Question: I need to create an HTML table for a website that has binary yes/no data. I also need a 'yes' to be styled with a tick.
For instance Billy does have a drivers licence, but does not live in London. I need my table to look like this:

Is this a semantically correct solution?
<URL>
'''
<table>
<thead>
<tr>
<th>Name</th>
<th>Has drivers licence?</th>
<th>Lived in London?</th>
</tr>
</thead>
<tbody>
<tr>
<td>Billy</td>
<td>Yes</td>
<td></td>
</tr>
<tr>
<td>Alex</td>
<td></td>
<td>Yes</td>
</tr>
<tr>
<td>John</td>
<td>Yes</td>
<td></td>
</tr>
</tbody>
</table>
'''
Would it still be semantically correct to use instead of 'Yes'? I need this data to be editable by the CMS so I cant style the tick with a CSS class.
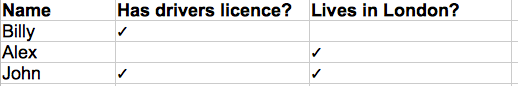
Answer: You could use the 'abbr' tag, to describe the for screenreaders..
'''
<td><abbr title="Yes"></abbr></td>
'''
Here is another Question concerning this issue:
<URL>